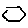
Label: hexagon